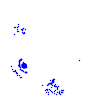
Particle: pion